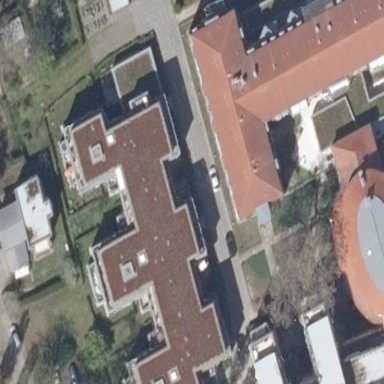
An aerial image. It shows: Flat-roofed apartment building.